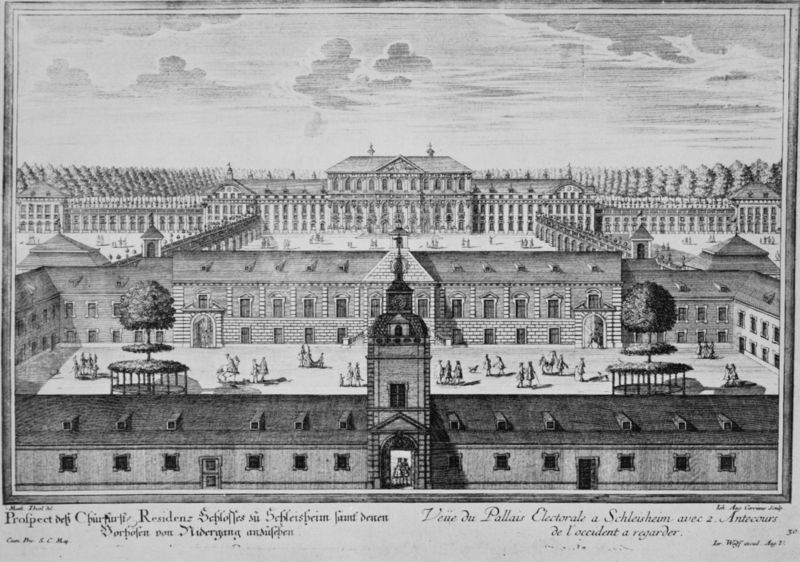
Titel: "Prospect deß Churfürstl. Residenz-Schlosses zu Schleisheim samt denen Vorhöfen von Nidergang anzusehen."
Künstler: Matth. Disel
Schlagwörter: baum, blätter, flügel, himmel, laub, mann, schatten, weiß, wolken, bäume, frauen, landschaft, menschen, stadt, fenster, frankreich, frau, grau, hintergrund, licht, männer, schwarz, skizze, tür, zeichnung, anlage, dach, gebäude, haus, park, schloss, wolke, gesellschaft, leute, malerei, wand, architektur, barock, rahmen, spitze, steine, bild, horizont, häuser, kirche, klassizismus, paar, personen, blatt, wald, kamine, pferd, pferde, reiter, rund, turm, garten, schrift, ansicht, fassade, fassaden, perspektive, türen, dächer, giebel, mauer, ziegel, grafik, graphik, hof, platz, pilaster, figuren, symmetrie, inschrift, datum, durchgang, baumkrone, tor, foto, eingang, erker, innenhof, buch, burg, bayern, glockenturm, rechteck, türme, münchen, palast, dachfenster, festung, gauben, symmetrisch, druck, druckgraphik, schwarz-weiss, schraffur, radierung, stich, gross, kupfer, illustration, text, volk, aquatinta, portal, rustika, tore, mauern, residenz, walmdach, gaube, vorhof, plan, kupferstich, pavillion, höfe, vogelschau, gallerie, kaserne, quadratisch, palais, aufriss, versailles, zeichung, satteldächer, zentralbau, innenhöfe, keilsteine, schlossanlage, stallungen, versaille, lageplan, prospekt, portika, gaupe, pavillions, riesig, haupthaus, schleißheim, skize, ehrenhof, marstall, architketur, neu-ulm, idealplan, wittelsbacher, garfik, schwarz4, koster, neorenaissancs, oberschleißheim, porte, quergebäude, reinessance, schleisheim, türne, verbindungsgallerie, schloss schleissheim, pallast, idealansicht, fassade turm, platz park, mehrflügelanlage, tärem, schloss schleisheim, schleuheim